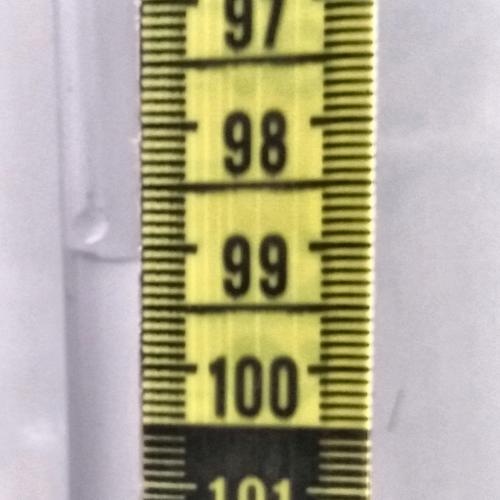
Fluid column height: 99.1 cm